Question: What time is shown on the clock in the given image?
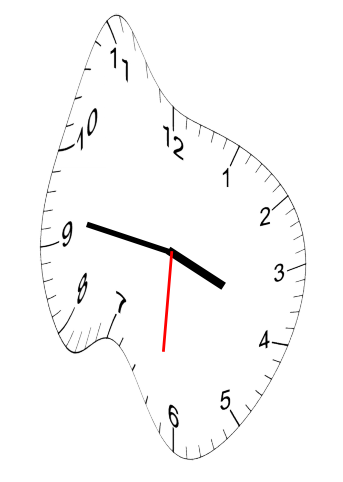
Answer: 03:46:31